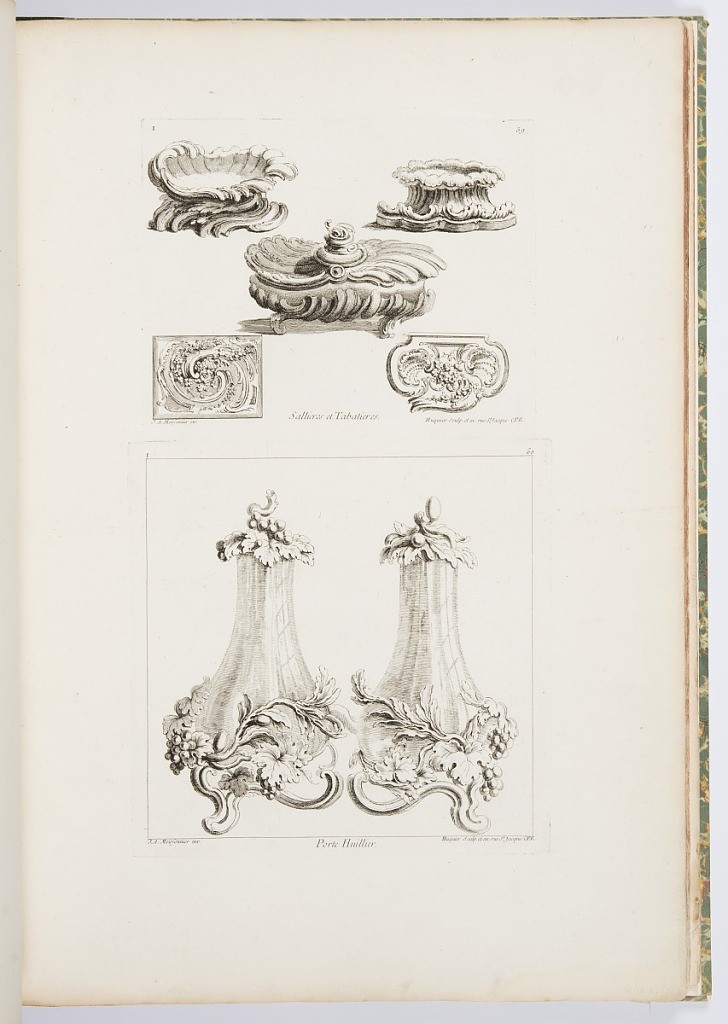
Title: Porte Huillier [Designs for Cruets], pl. 60 in Oeuvre de Juste-Aurele Meissonnier
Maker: Juste-Aurèle Meissonnier, French, b. Italy, 1695–1750
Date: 1748
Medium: Etching on off-white laid paper
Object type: Print
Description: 1921-6-212-23-a: Three projects for salt cellars and two snuffboxes...;     1921-6-212-23-b: Cruets for oil and vinegar, decorated on cover and...